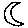
Label: moon